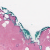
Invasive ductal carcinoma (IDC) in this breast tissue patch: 0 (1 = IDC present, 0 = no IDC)